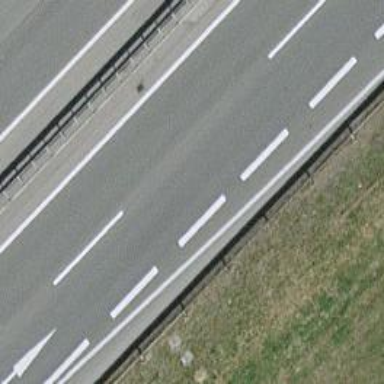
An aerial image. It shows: Asphalt motorway.